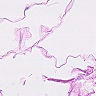
Metastatic tissue present: no